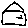
Label: house